Interaction volume radius: 5 \u00c5
Interaction volume height: 10 \u00c5
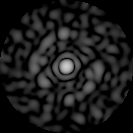
Disorder parameter: 0.879